Question: I have a data frame with (to simplify) judges, movies, and ratings (ratings are on a 1 star to 5 star scale):
'''
d = data.frame(judge=c("alice","bob","alice"), movie=c("toy story", "inception", "inception"), rating=c(1,3,5))
'''
I want to create a bar chart where the x-axis is the number of stars and the height of each bar is the number of ratings with that star.
If I do
'''
ggplot(d, aes(rating)) + geom_bar()
'''
this works fine, except that the bars aren't centered over each rating and the width of each bar isn't ideal.
If I do
'''
ggplot(d, aes(factor(rating))) + geom_bar()
'''
the order of the number of stars gets messed up on the x-axis. (On my Mac, at least; for some reason, the default ordering works on a Windows machine.) Here's what it looks like:

I tried
'''
ggplot(d, aes(factor(rating, ordered=T, levels=-3:3))) + geom_bar()
'''
but this doesn't seem to help.
How can I get my bar chart to look like the above picture, but with the correct ordering on the x-axis?
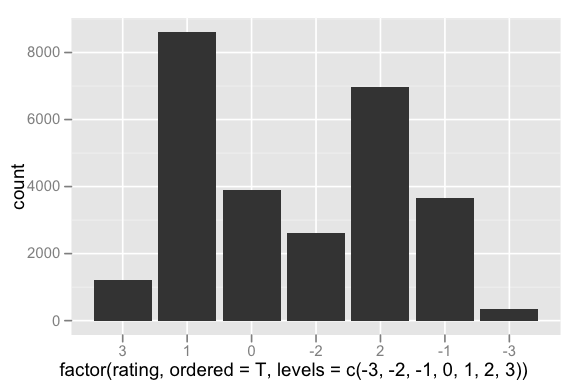
Answer: I'm not sure your sample data frame is representative of the images you put up. You mentioned your ratings are on a 1-5 scale, but your images show a -3 to 3 scale. With that said, I think this should get you going in the right direction:
Sample data:
'''
d = data.frame(judge=sample(c("alice","bob","tony"), 100, replace = TRUE)
, movie=sample(c("toy story", "inception", "a league of their own"), 100, replace = TRUE)
, rating = sample(1:5, 100, replace = TRUE))
'''
You were closest with this:
'''
ggplot(d, aes(rating)) + geom_bar()
'''
and by adjusting the default binwidth in 'geom_bar' we can make the bar widths more appropriate and treating rating as a factor centers them over the label:
'''
ggplot(d, aes(x = factor(rating))) + geom_bar(binwidth = 1)
'''

If you wanted to incorporate one of the other variables in the chart such as the movie, you can use fill:
'''
ggplot(d, aes(x = factor(rating), fill = factor(movie))) + geom_bar(binwidth = 1)
'''

It may make more sense to put the movies on the x axis and fill with the rating if you have a small number of movies to compare:
'''
ggplot(d, aes(x = factor(movie), fill = factor(rating))) + geom_bar(binwidth = 1)
'''
If this doesn't get you on your way, put up a more representative example of your dataset. I wasn't able to recreate the ordering problems, but that could be due to a difference in the sample data you posted and the data you are analyzing.
The ggplot website is also a great reference: <URL>